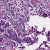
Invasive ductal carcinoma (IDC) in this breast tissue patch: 1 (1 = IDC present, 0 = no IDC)